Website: walmart
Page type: review-order
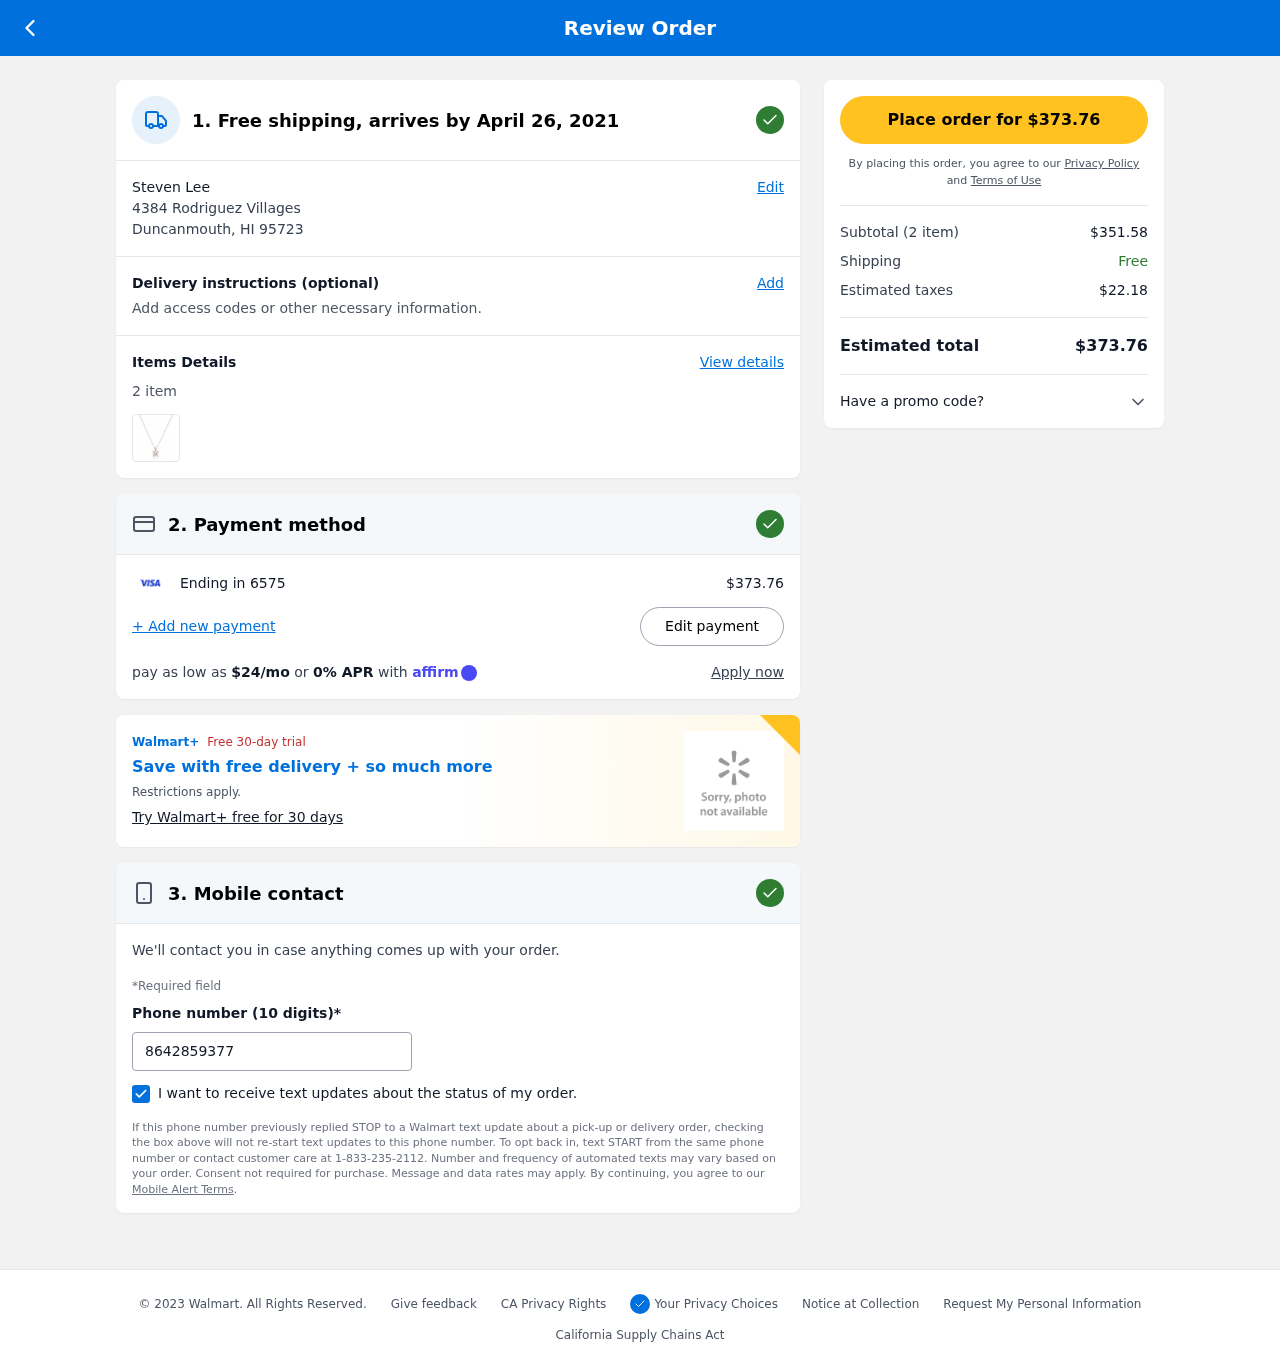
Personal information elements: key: PII_CARD_LAST4
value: Ending in 6575
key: PII_CITY_STATE_ZIP
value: Duncanmouth, HI 95723
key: PII_FULLNAME
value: Steven Lee
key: PII_PHONE
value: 8642859377
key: PII_STREET
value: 4384 Rodriguez Villages
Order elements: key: ORDER_DELIVERY_DATE
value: April 26, 2021
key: ORDER_NUM_ITEMS
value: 2 item
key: ORDER_NUM_ITEMS
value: Subtotal (2 item)
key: ORDER_TOTAL
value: $373.76
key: ORDER_TOTAL
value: Place order for $373.76
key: ORDER_MONTHLY_PAYMENT
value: $24/mo
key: ORDER_SUBTOTAL
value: $351.58
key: ORDER_TAX
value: $22.18